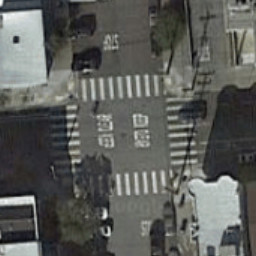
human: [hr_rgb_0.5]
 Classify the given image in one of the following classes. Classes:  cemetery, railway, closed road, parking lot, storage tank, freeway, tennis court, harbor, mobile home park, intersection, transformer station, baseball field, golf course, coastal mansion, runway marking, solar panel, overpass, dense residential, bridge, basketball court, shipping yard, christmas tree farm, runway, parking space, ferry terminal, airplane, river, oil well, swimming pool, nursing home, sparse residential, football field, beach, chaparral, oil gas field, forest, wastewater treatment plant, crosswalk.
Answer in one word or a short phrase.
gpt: crosswalk